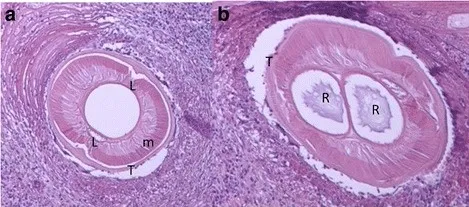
A, b Paraffin section of Anisakis larva in a ventral subcutaneous lesion. M muscle, L lateral chord, R rennet cell, T transverse striation.
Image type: pathology (h&e)